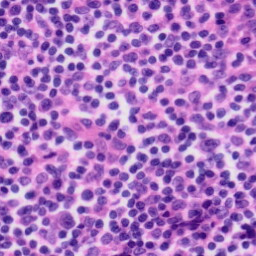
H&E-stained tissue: Tonsil